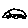
Label: car